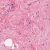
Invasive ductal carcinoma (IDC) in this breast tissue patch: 0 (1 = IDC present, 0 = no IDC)